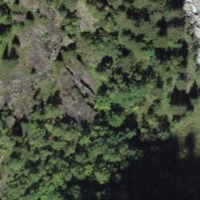
EUNIS habitat code: 23
Species observed at this site:
Aporia crataegi